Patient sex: F
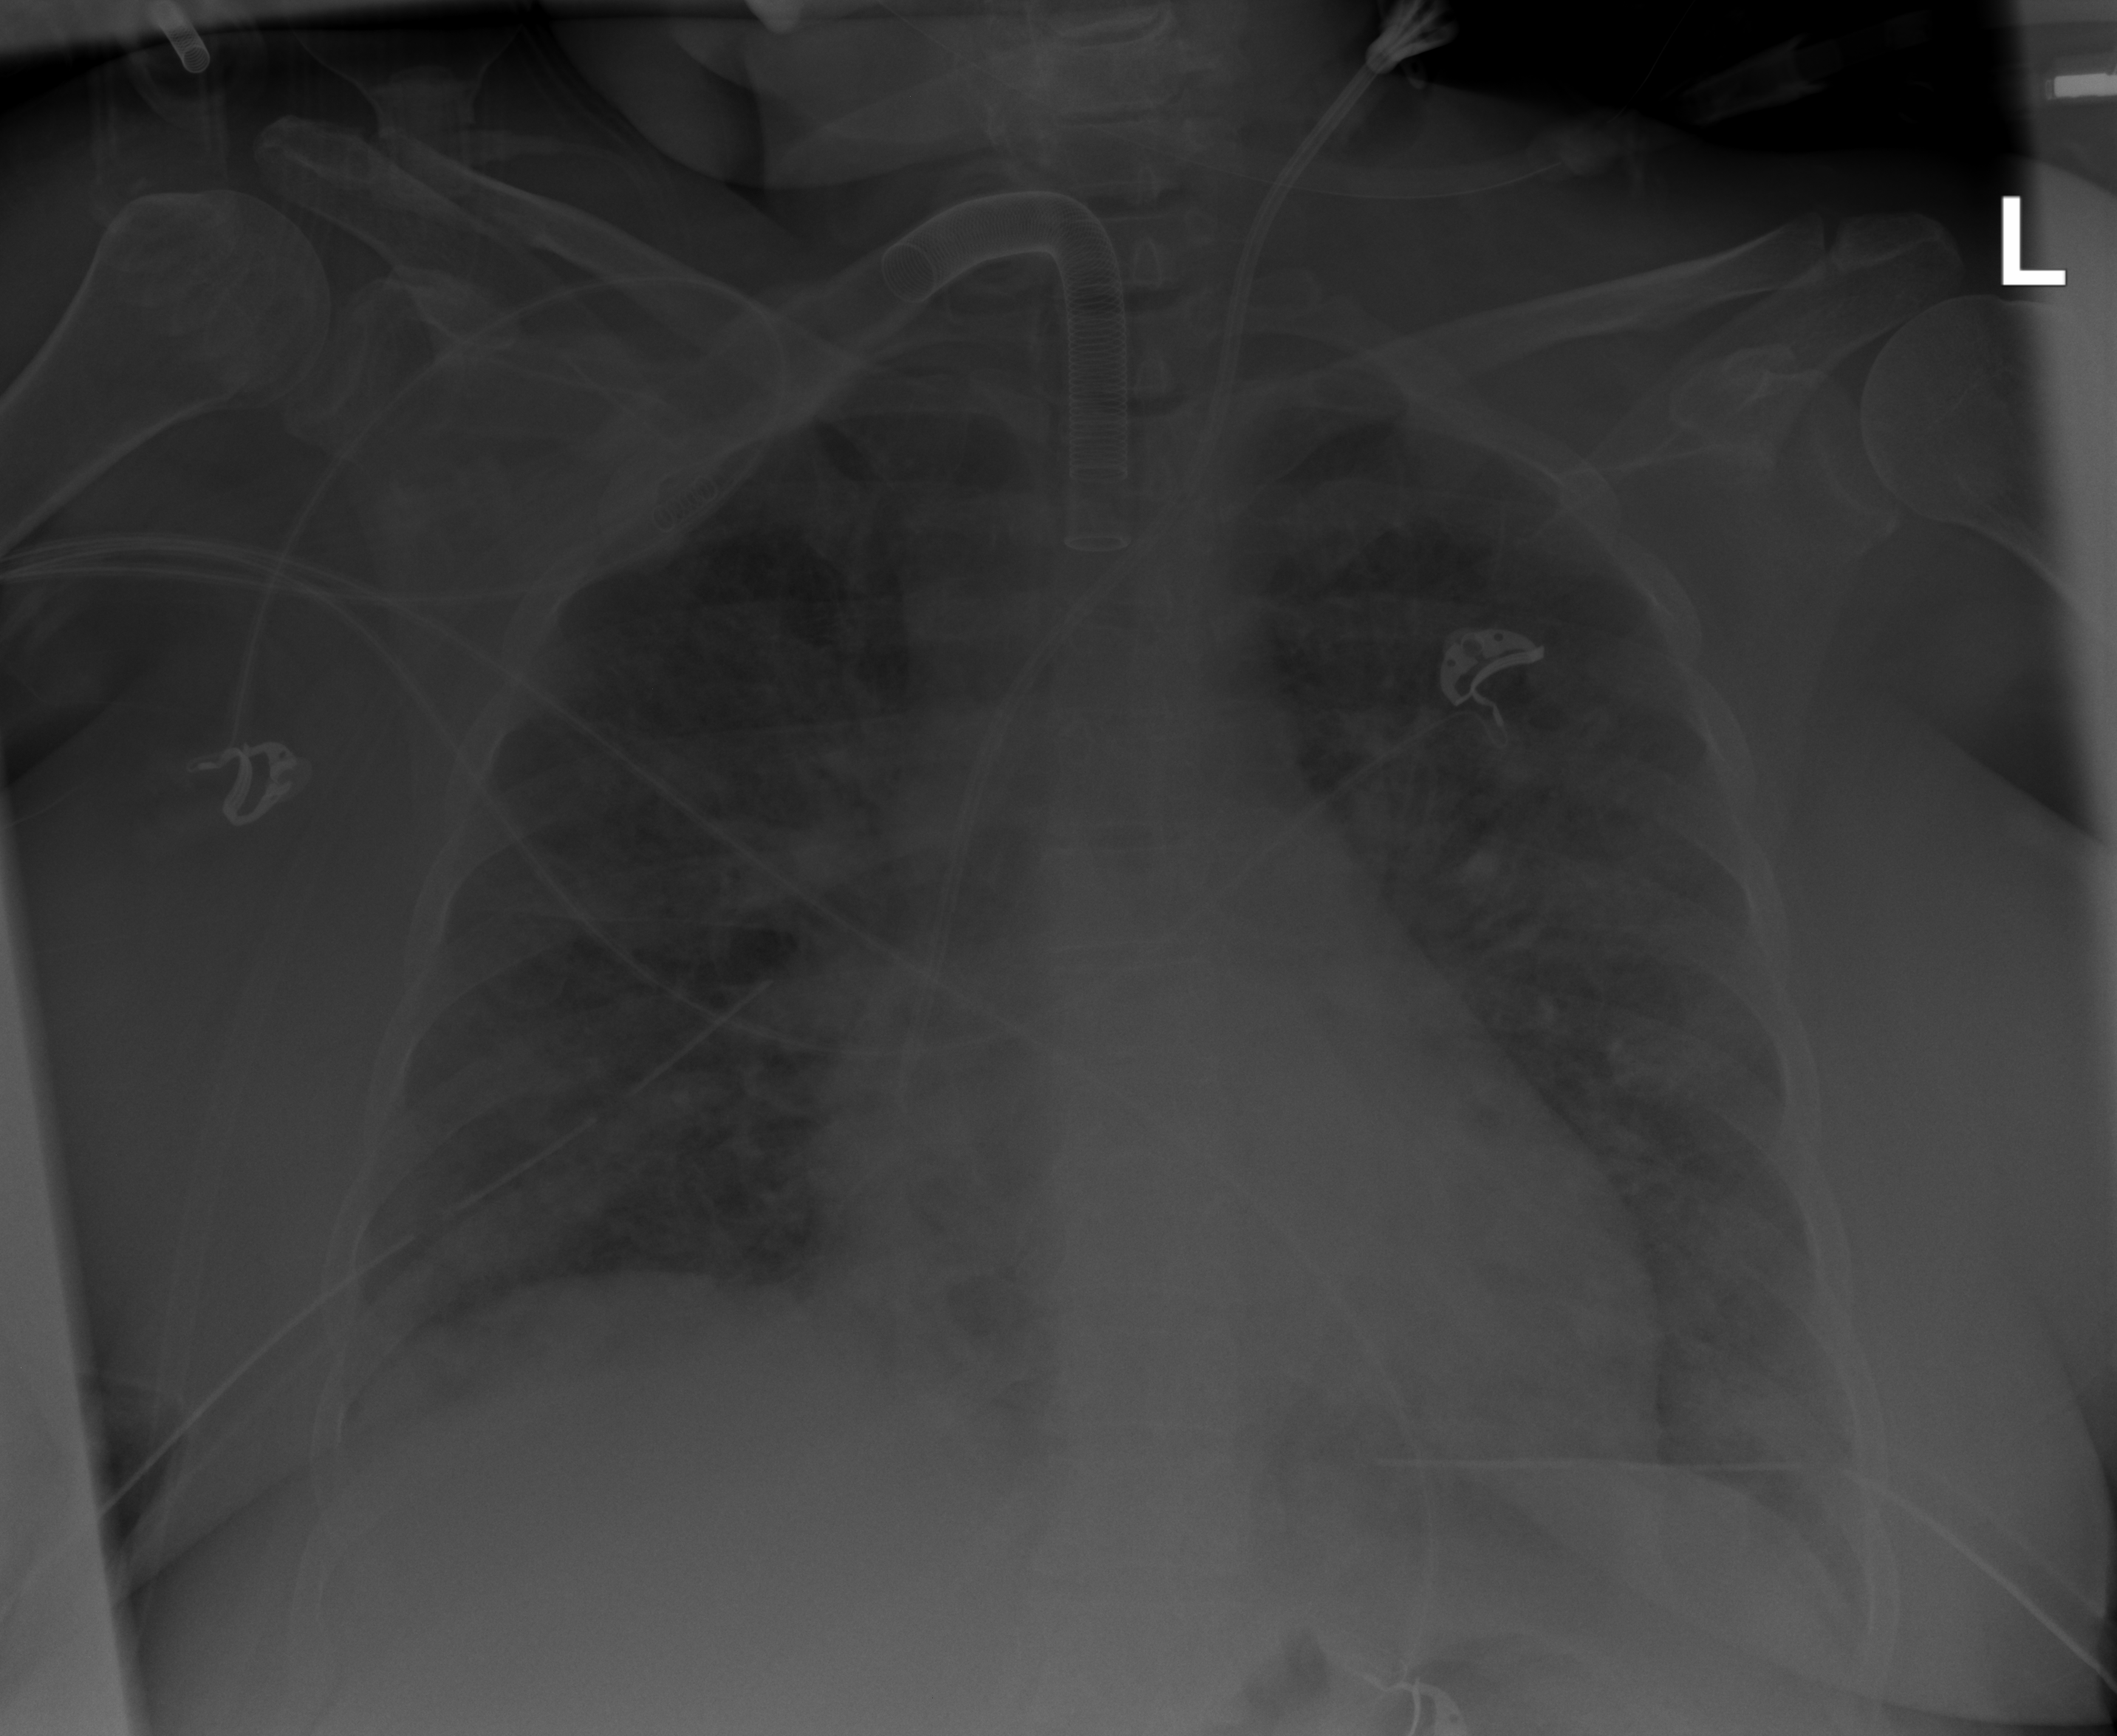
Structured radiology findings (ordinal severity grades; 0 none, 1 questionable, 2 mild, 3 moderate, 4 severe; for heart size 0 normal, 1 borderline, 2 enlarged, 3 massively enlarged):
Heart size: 1
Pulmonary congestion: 2
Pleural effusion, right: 2
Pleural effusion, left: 2
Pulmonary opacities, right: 3
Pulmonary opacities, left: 3
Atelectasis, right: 2
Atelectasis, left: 2